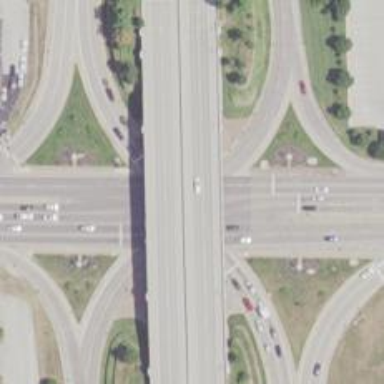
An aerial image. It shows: Trunk link highway.